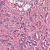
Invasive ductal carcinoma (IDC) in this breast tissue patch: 1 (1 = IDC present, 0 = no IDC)